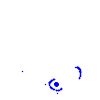
Particle: kaon